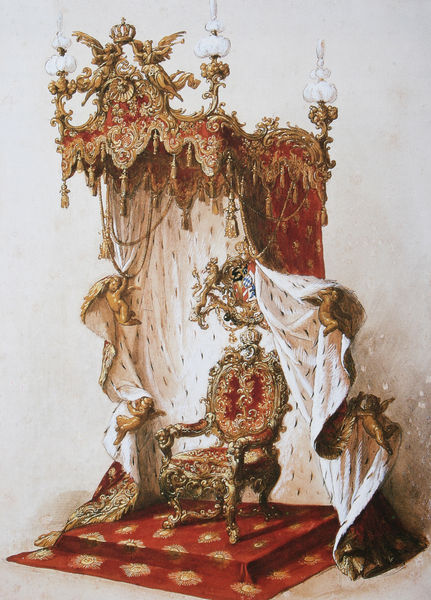
Titel: Entwurf zum Thronsessel mit Baldachin für das Linderhofer Audienzzimmer
Künstler: Franz Seitz
Schlagwörter: himmel, weiß, braun, frankreich, lichter, schwarz, stuhl, zeichnung, rot, tuch, muster, teppich, barock, halten, hermelin, samt, sockel, vorhang, gold, kordeln, sessel, stoff, spitzen, krone, anhöhe, engel, putte, fell, lehne, leer, figuren, könig, thron, polster, gobelin, verzierung, kerzen, stufe, kordel, podest, foto, bayern, türmchen, nerz, brokat, wappen, knauf, troddel, baldachin, troddeln, löwe, gepolstert, prunk, putten, ornamentik, putti, couronne, schnitzereien, quasten, allégorie, erhöhung, fauteuil, hermine, trône, anges, plume, draperien, niemand, bldachin, hemelin, herrschersessel, poslter, schabreacke, armoiries, baldaquin, blason, velours, dais, velous, rococco, pourpre